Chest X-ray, PA view. Patient: 77 years old, sex M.
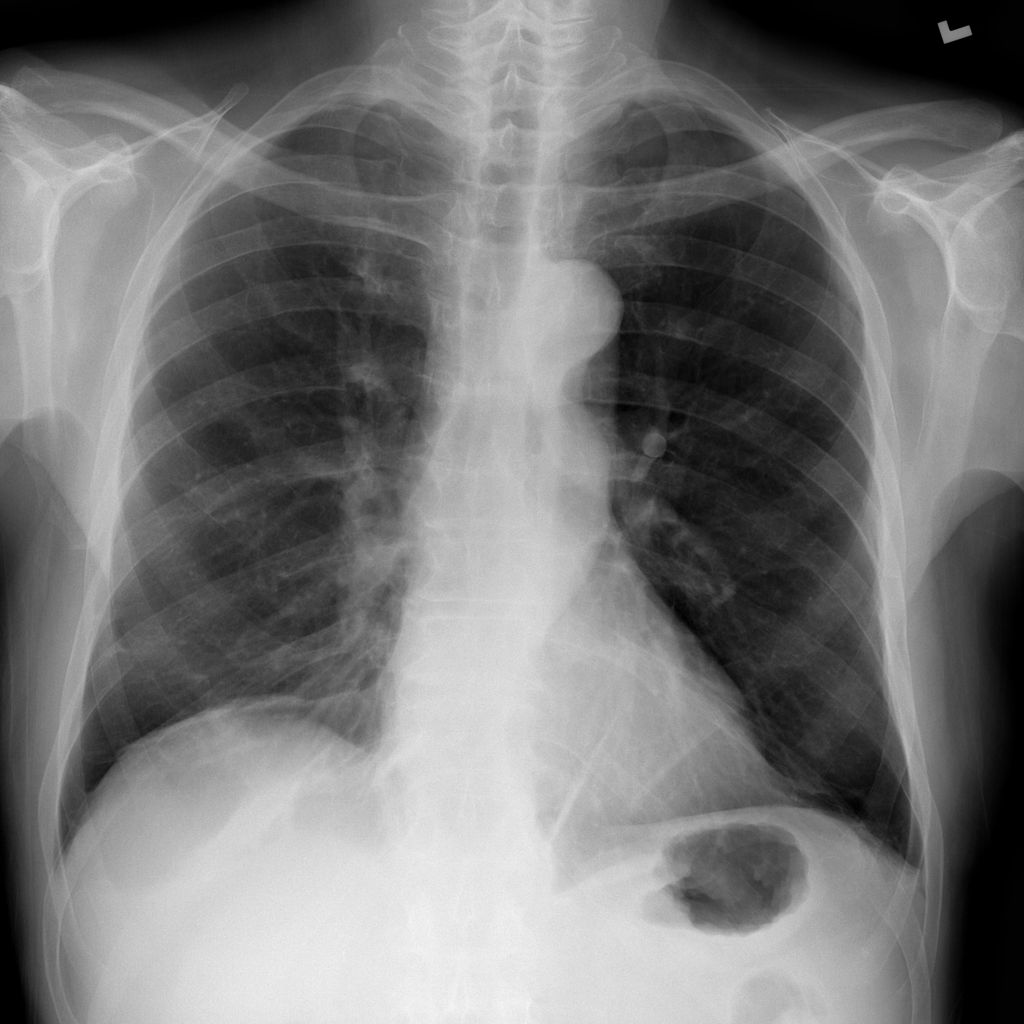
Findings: Atelectasis